Field crop: maize
Growth stage: 2
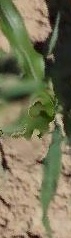
Species: maize